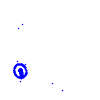
Particle: electron